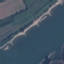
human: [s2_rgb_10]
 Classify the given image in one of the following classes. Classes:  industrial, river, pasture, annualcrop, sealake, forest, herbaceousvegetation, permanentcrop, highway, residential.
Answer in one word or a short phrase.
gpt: River